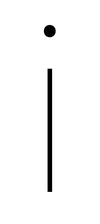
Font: Poppins-Thin